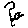
Label: bird